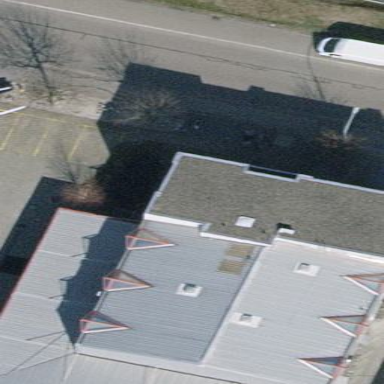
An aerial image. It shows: Industrial building.